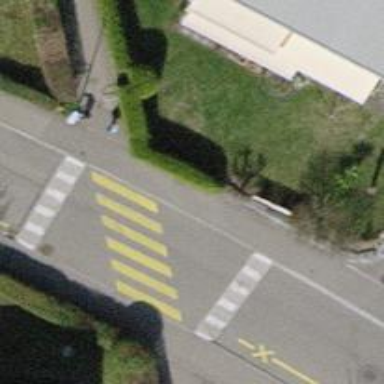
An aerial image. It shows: Marked road crossing with traffic calming table.